Interaction volume radius: 5 \u00c5
Interaction volume height: 25 \u00c5
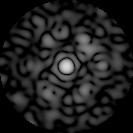
Disorder parameter: 0.7274